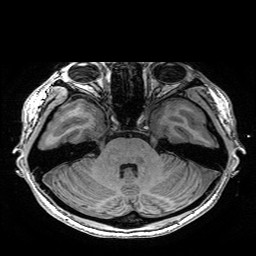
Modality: T1w
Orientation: coronal
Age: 20
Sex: female
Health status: healthy
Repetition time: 2.53 s
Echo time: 0.0034 s